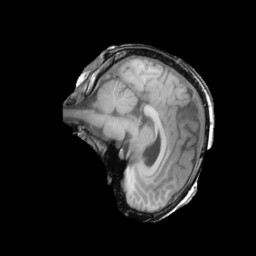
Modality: T1w
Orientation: sagittal
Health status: ill
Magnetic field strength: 3 T